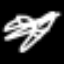
Label: squiggle